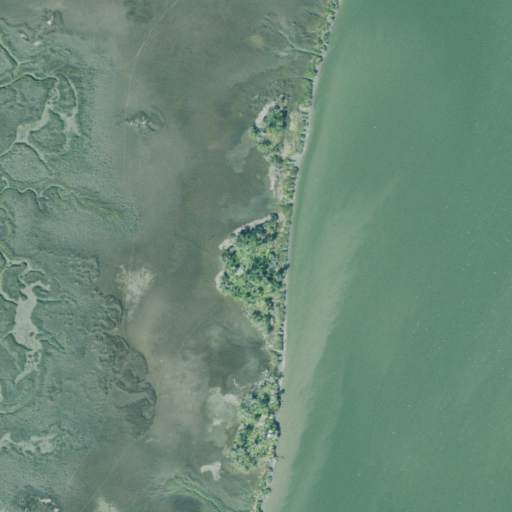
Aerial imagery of island in Georgia named Fishing Hammock containing herbaceous wetlands and open water